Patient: sex M, age 64
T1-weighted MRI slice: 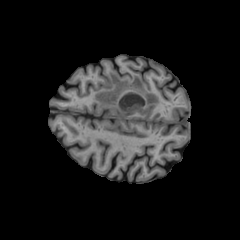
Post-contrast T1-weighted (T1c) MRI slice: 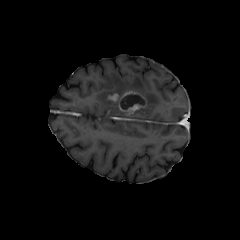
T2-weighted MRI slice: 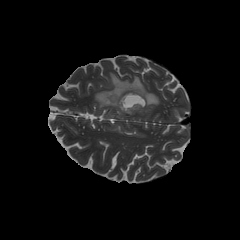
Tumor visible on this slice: yes
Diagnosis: Glioblastoma, IDH-wildtype
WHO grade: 4